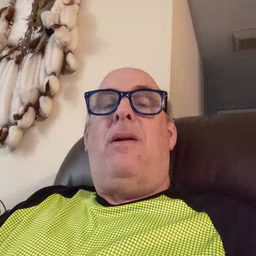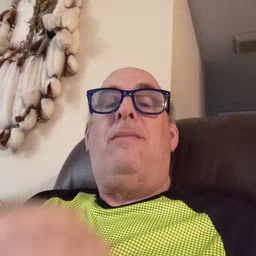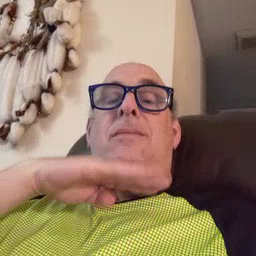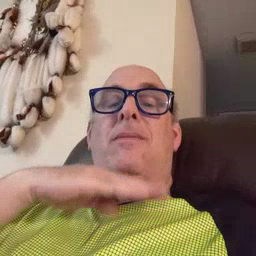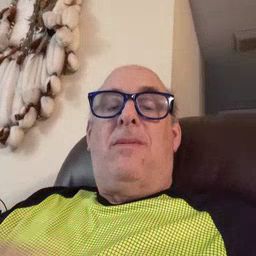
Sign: pig